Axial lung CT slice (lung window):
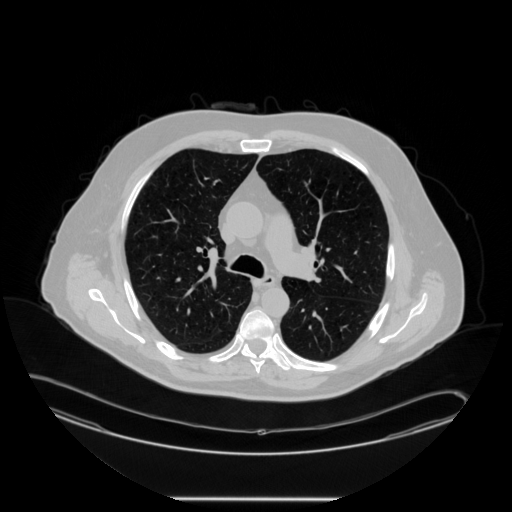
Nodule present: no